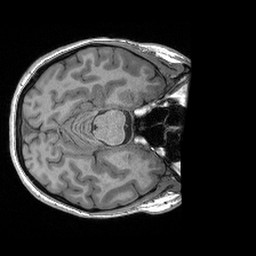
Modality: T1w
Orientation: axial
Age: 19
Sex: female
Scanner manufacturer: siemens
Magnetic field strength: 3 T
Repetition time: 2.4 s
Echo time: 0.00191 s